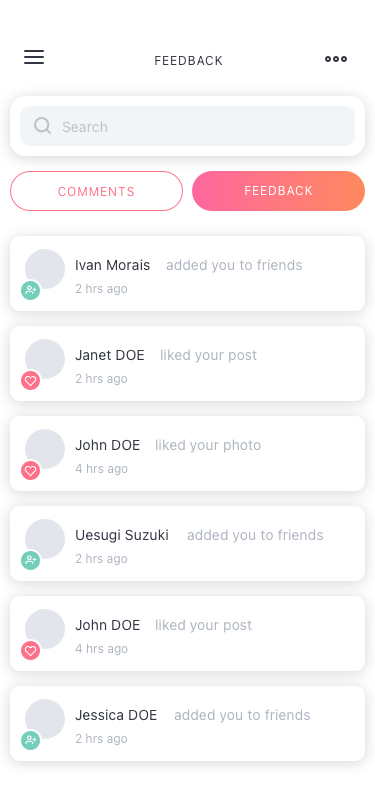
Text in this UI design:
Jessica DOE
added you to friends
2 hrs ago
John DOE
liked your post
4 hrs ago
Uesugi Suzuki
added you to friends
2 hrs ago
John DOE
liked your photo
4 hrs ago
Janet DOE
liked your post
2 hrs ago
Ivan Morais
added you to friends
2 hrs ago
Search
FEEDBACK